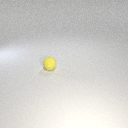
small yellow rubber sphere